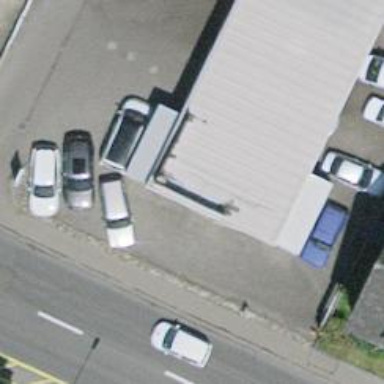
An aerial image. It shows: Car repair shop.